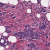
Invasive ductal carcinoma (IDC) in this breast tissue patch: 1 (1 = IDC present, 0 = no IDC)